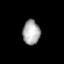
Tissue: skin
Cell type: Epithelial cells
Senescence score: 0.2859
Nuclear area (px): 417
Mean DAPI intensity: 169.712